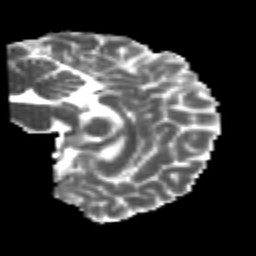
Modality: MD
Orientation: sagittal
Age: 22
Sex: male
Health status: healthy
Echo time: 0.074 s